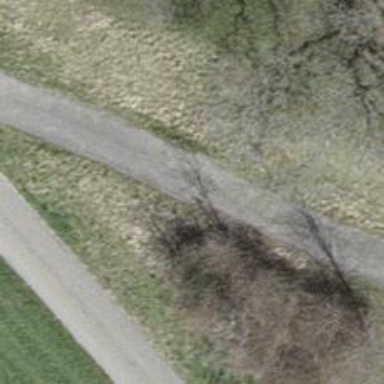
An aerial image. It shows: Gravel track of grade3 type.